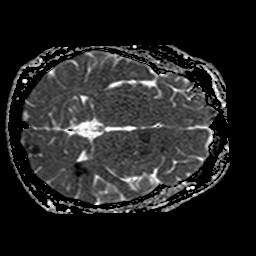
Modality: ADC
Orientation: axial
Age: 67
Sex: male
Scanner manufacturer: philips
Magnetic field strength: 1.5 T
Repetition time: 3.538 s
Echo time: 0.09411 s